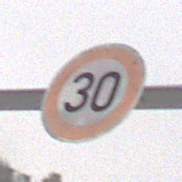
Verkehrszeichen: Geschwindigkeit30
Umgebung: Outdoor, Nature
Tageszeit: Midday
Wetter: Overcast
Licht: Natural
Jahreszeit: Winter
Kontrast: LowContrast